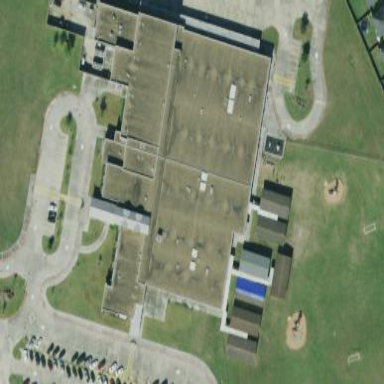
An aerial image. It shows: School building.